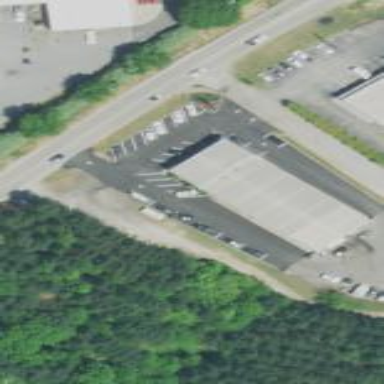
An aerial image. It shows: Building that houses car repair shop.